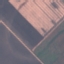
Label: AnnualCrop